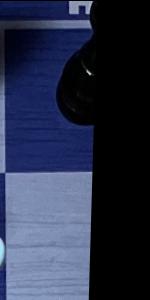
Label: Empty